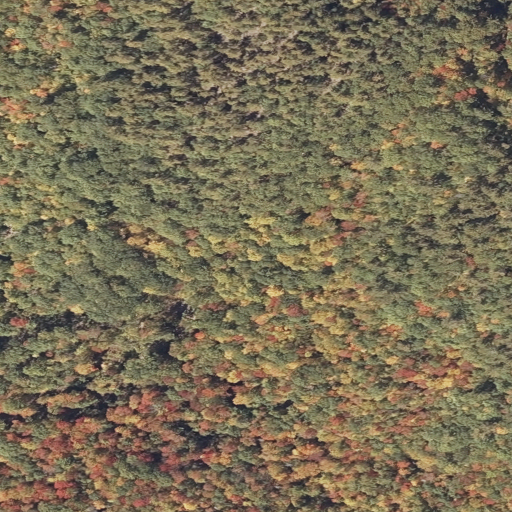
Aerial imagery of cliff(s) in Maine named Goss Ledge containing deciduous forest, mixed forest, and evergreen forest